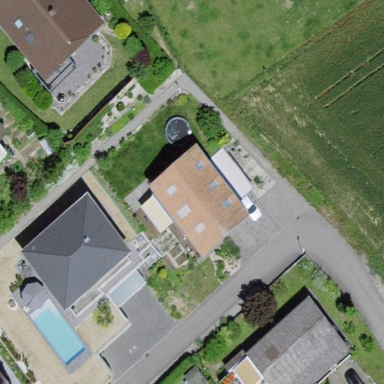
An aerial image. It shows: Simple house.